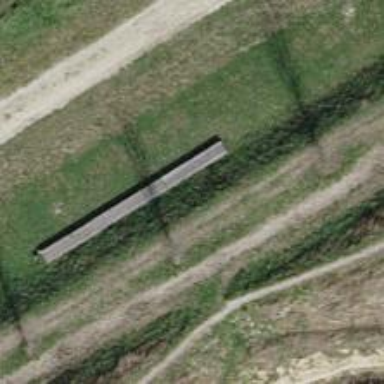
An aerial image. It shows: Bench for seating.